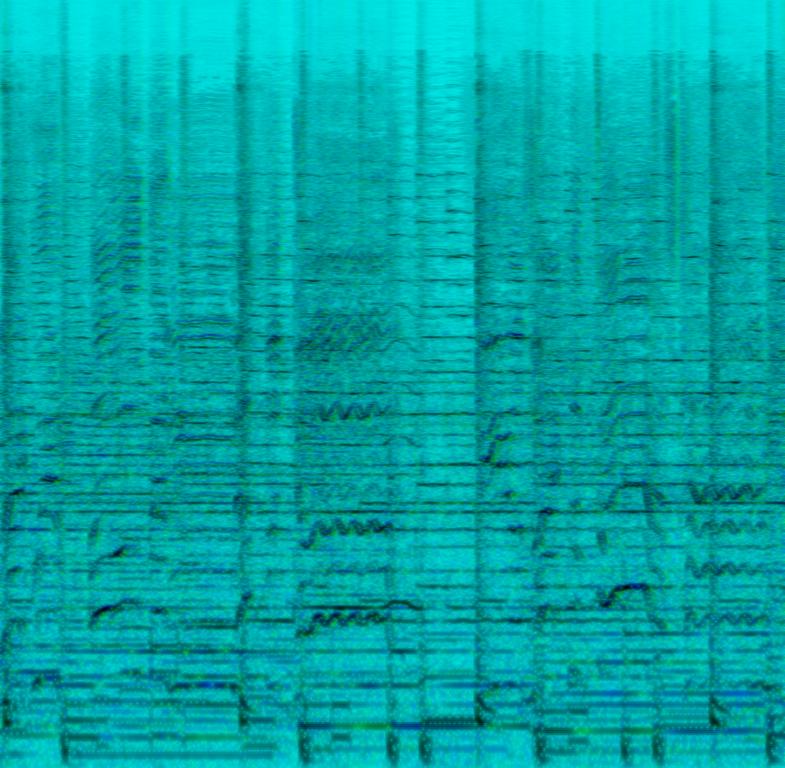
The Rock song features a passionate male vocal singing over punchy kick and snare hits, shimmering hi hats, groovy bass guitar and electric guitar melodies. It sounds energetic and exciting.